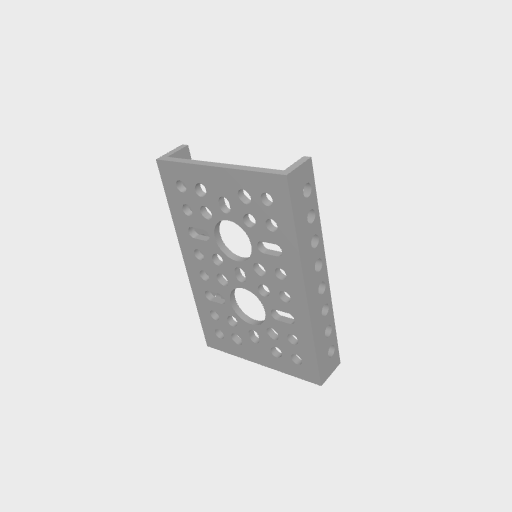
Part: LowSideUChannel2H